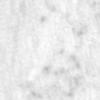
Label: no_change